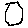
Label: hexagon